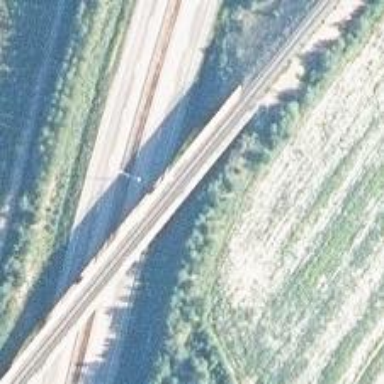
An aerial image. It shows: Continuous rail bridge over railway track.